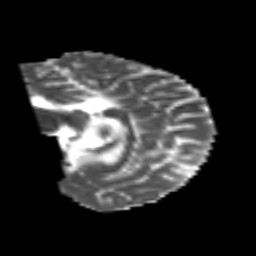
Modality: MD
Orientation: sagittal
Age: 25
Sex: male
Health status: healthy